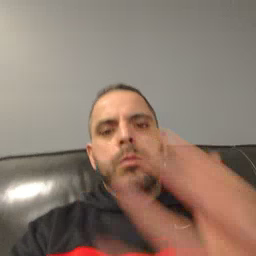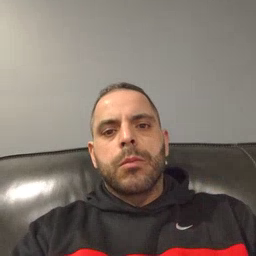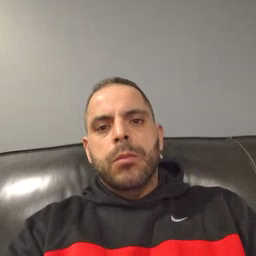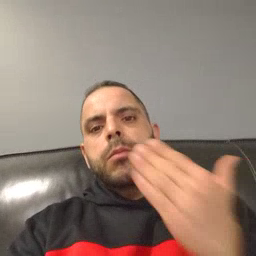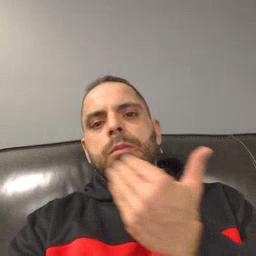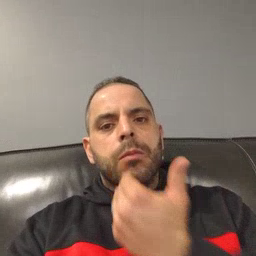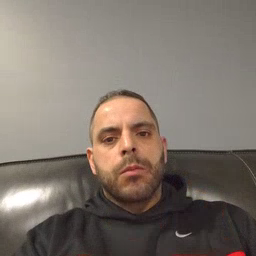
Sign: napkin